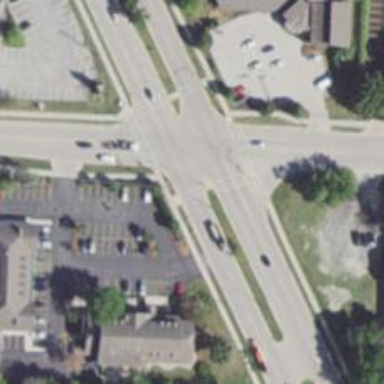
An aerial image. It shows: Crossing road.